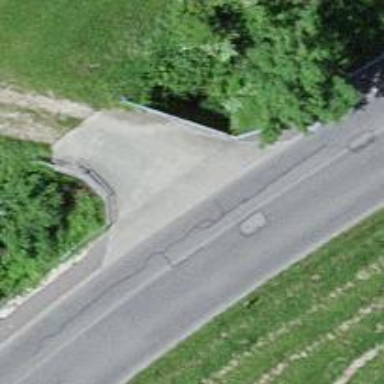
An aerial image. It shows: Well-maintained track road of grade 1.